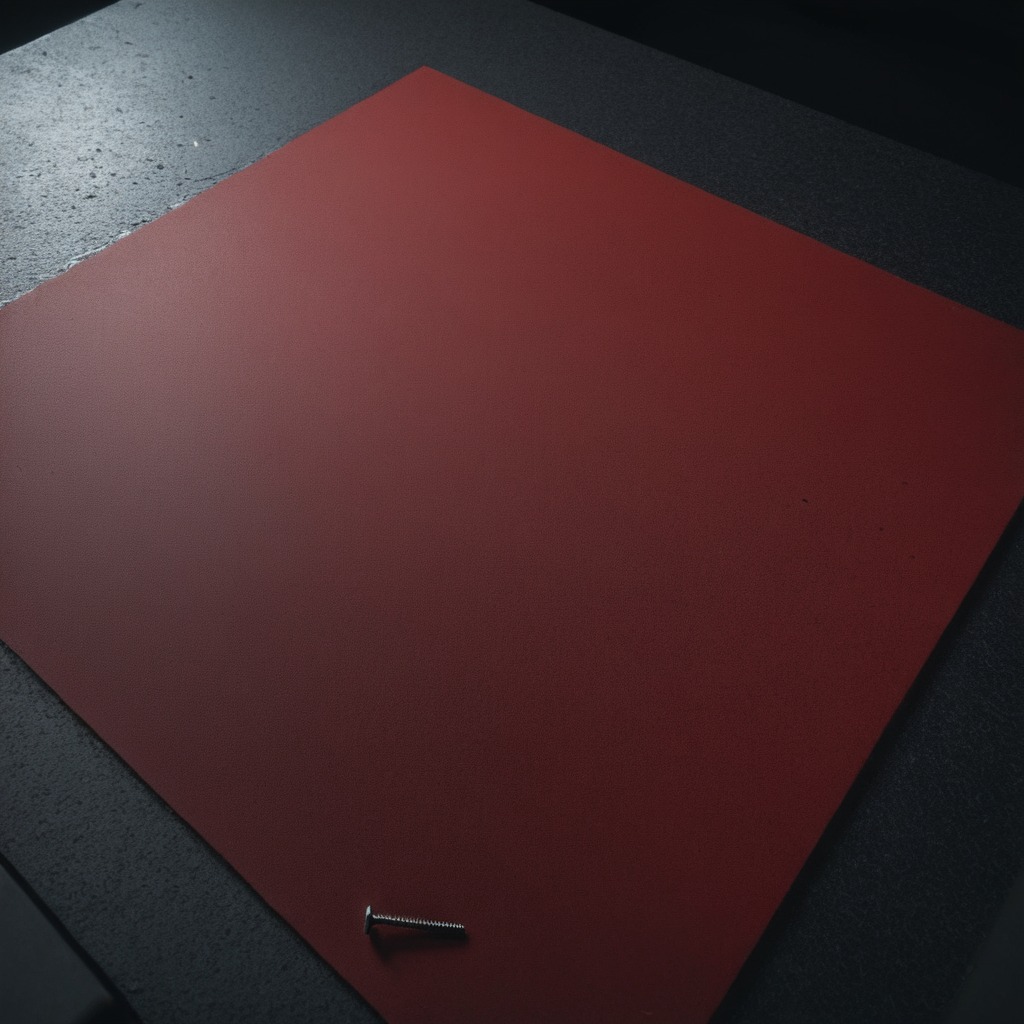
A metal screw lying on the clean granite tabletop covered with a red rubber mat inside a workshop at night dim ambient light soft shadows worn but beneath the mat